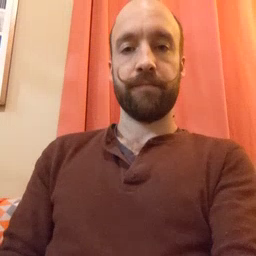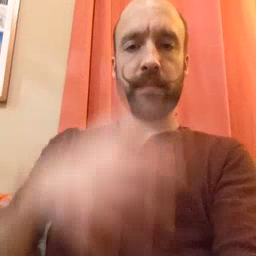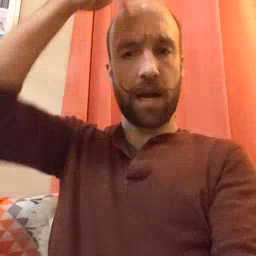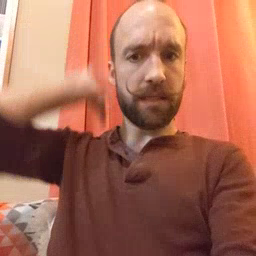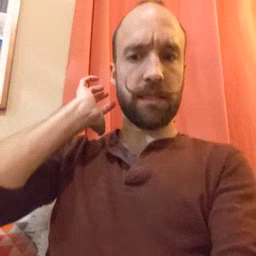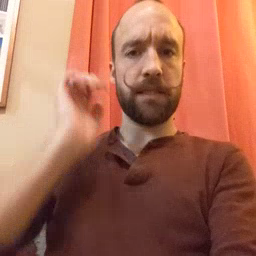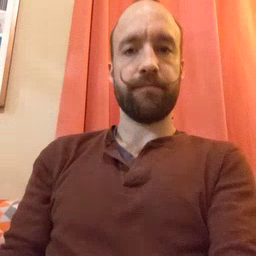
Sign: lion